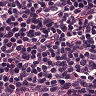
Metastatic tissue present: no